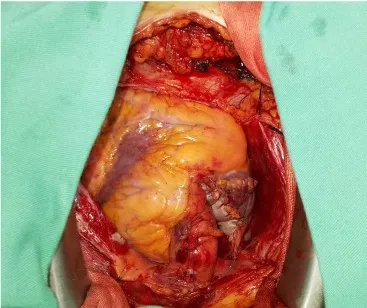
The surgical view of the mass. The right atrium was sutured.
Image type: medical_photograph (other_medical_photograph)